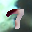
Label: 7